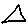
Label: triangle